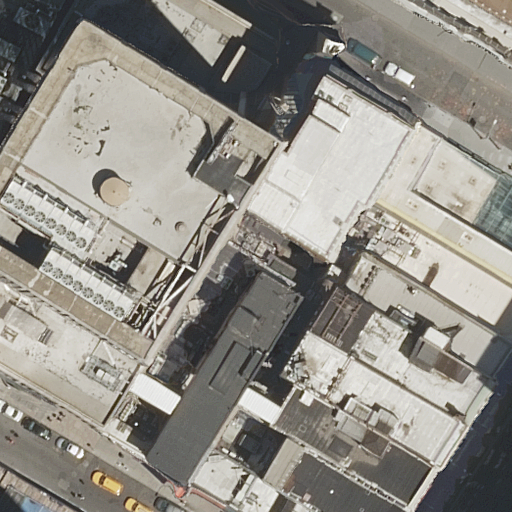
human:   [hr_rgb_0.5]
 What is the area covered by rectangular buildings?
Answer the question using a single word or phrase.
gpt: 5526m2

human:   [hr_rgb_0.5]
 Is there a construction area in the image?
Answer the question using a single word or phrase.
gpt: no

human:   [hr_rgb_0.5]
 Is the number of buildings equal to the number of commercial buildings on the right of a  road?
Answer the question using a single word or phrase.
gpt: no

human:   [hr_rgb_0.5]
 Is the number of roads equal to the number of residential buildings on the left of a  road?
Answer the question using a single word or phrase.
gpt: no

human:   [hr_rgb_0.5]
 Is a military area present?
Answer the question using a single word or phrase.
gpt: no

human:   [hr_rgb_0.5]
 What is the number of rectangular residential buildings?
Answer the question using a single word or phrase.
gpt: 9

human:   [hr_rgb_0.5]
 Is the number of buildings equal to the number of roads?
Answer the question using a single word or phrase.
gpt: no

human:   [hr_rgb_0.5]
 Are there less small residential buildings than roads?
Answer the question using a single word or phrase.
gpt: yes

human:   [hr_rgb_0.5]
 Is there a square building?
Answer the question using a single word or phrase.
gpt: no

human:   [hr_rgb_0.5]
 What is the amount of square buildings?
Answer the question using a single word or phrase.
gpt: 0

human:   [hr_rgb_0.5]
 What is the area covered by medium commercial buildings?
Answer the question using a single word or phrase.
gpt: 0m2

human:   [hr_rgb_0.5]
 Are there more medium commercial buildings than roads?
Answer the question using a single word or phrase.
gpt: no

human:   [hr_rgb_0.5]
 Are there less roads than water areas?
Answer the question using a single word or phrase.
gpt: no

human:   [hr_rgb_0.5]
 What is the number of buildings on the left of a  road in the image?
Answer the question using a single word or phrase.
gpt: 10

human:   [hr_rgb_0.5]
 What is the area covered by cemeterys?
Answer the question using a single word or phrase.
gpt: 0m2

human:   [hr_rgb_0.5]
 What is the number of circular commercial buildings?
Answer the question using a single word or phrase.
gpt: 0

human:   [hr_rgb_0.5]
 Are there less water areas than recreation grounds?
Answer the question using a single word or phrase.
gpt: no

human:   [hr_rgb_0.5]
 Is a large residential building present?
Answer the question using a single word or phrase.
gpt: yes

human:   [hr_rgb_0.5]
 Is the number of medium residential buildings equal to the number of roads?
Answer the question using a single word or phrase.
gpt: no

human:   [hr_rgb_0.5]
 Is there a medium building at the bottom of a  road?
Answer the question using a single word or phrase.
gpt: yes

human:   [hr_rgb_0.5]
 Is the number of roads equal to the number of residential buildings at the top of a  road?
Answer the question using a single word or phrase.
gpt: no

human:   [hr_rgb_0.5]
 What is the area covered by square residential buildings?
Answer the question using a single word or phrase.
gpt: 0m2

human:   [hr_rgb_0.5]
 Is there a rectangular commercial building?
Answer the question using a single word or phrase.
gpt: no

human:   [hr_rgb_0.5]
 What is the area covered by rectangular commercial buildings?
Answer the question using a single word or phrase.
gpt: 0m2

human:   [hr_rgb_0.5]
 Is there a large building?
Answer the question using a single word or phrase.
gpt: yes

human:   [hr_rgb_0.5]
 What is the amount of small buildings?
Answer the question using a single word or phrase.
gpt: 0

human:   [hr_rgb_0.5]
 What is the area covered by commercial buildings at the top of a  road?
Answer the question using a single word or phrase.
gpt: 0m2

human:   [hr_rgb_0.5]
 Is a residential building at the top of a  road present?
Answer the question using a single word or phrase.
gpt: yes

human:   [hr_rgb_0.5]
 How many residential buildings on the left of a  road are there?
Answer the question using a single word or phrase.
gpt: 10

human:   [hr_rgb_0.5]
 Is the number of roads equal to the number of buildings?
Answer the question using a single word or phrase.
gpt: no

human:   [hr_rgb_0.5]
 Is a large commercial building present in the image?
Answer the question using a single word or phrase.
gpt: no

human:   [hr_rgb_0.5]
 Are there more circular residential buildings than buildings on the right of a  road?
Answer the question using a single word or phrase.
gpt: no

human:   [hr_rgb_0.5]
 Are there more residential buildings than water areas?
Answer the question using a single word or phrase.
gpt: yes

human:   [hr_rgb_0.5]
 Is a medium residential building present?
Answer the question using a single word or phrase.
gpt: yes

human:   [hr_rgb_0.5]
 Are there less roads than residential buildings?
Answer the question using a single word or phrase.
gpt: yes

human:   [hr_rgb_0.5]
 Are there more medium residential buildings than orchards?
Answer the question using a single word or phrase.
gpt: yes